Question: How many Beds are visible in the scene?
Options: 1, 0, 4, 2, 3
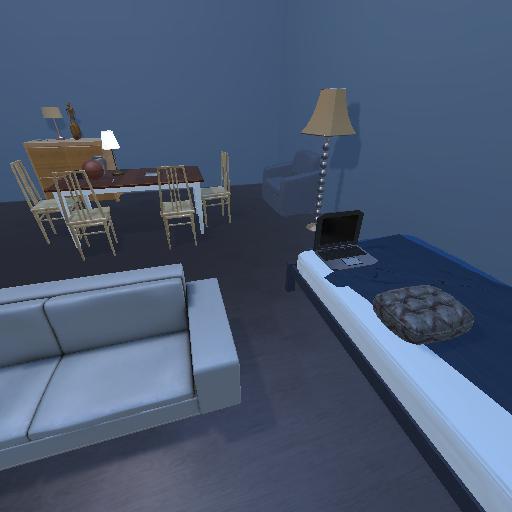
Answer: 1